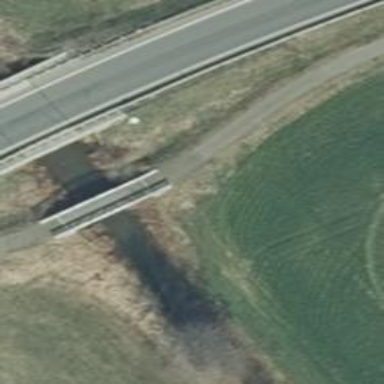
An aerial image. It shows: Bridge for cycleway.